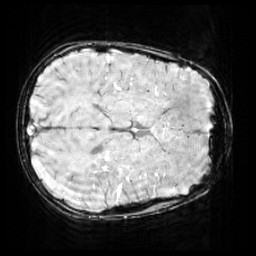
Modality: SWI
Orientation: axial
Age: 9
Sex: male
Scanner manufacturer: siemens
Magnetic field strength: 3 T
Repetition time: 0.027 s
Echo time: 0.02 s